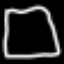
Label: square